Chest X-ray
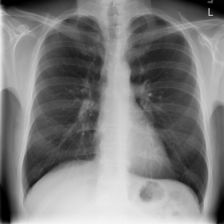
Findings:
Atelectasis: negative
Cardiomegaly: negative
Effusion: negative
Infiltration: positive
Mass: negative
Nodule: negative
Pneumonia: negative
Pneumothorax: negative
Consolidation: negative
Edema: negative
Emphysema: negative
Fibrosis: negative
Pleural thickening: negative
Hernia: negative